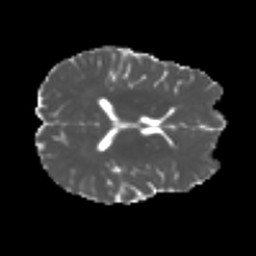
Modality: MD
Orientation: axial
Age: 29
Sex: female
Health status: ill
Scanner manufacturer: siemens
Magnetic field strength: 3 T
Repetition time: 6.5 s
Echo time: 0.062 s